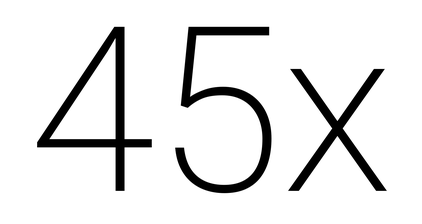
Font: Roboto_ExtraLight